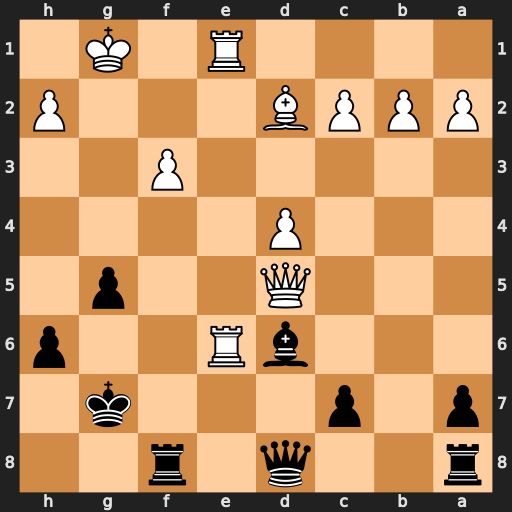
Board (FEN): r2q1r2/p1p3k1/3bR2p/3Q2p1/3P4/5P2/PPPB3P/4R1K1
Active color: b
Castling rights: -
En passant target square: -
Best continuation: Bxh2+ Kxh2 Qxd5